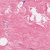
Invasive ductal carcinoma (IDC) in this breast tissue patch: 0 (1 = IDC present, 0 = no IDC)